Question:
Suppose, I want to insert same values in 10 rows in FK columns(as per shown in image) automatically, say for e.g i have selected an Client named "JVL". Now i want to insert its PK value (ClientID) multiple times to its FK column (Client_ClientID). And then after few rows same thing for some other client.
How do i do this, please help.
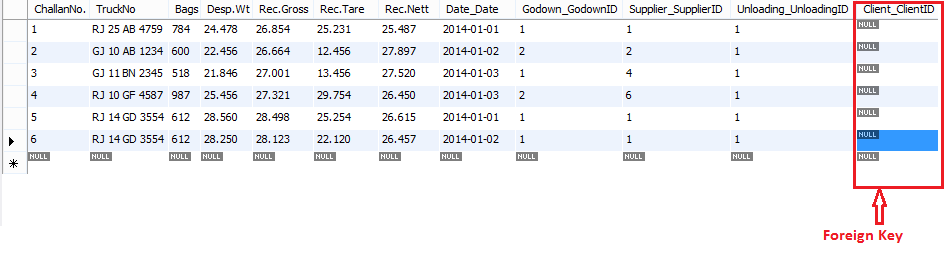
Answer: To update a foreign key column of existing rows with valid random values:
'''
update sometable set
client_clientid = (select clientid from client order by rand() limit 1)
'''